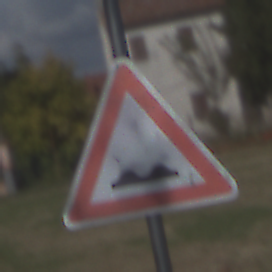
Verkehrszeichen: UnebeneFahrbahn
Umgebung: Outdoor, Suburban
Tageszeit: MorningAfternoon
Wetter: PartlyCloudy
Licht: Natural
Jahreszeit: NotSpecified
Kontrast: HighContrast